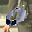
Label: 0